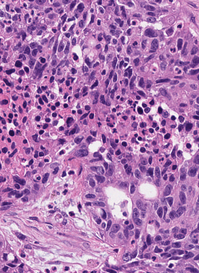
Tumor epithelial tissue: yes
Tumor-associated stroma tissue: yes
Normal tissue: no